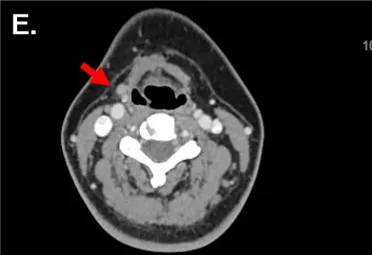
Case information. (E) The CT of Case 6 shows the implanted nodules at the right submandibular region.
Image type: radiology (ct)